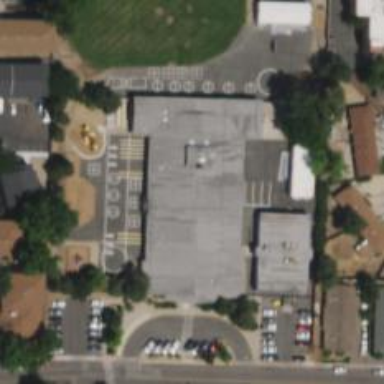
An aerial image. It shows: School.